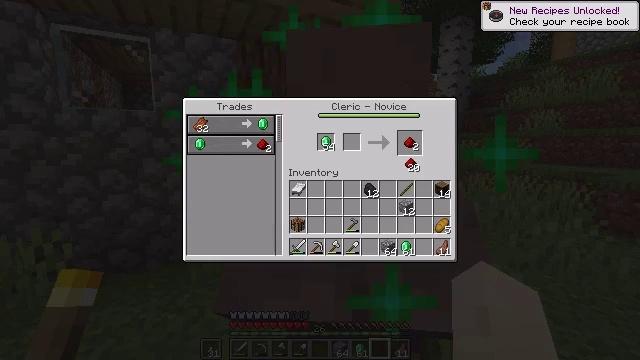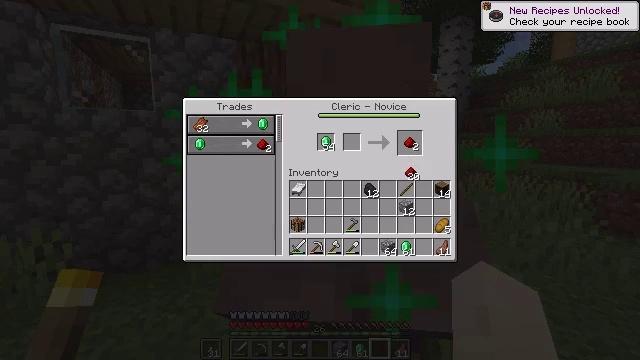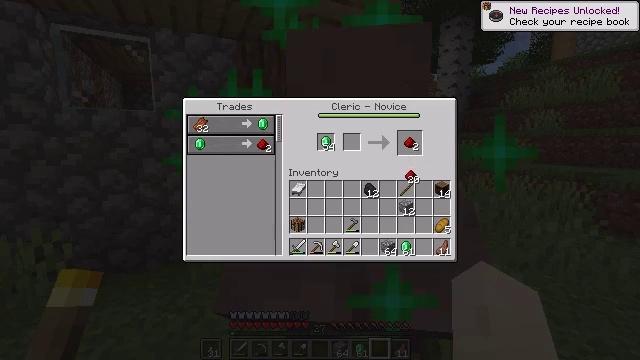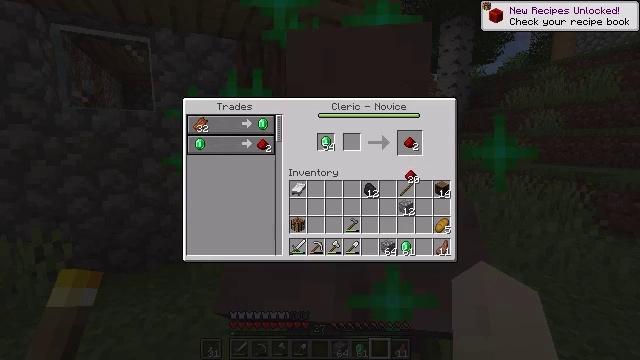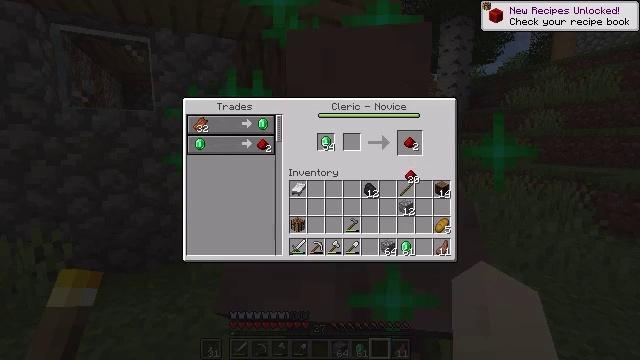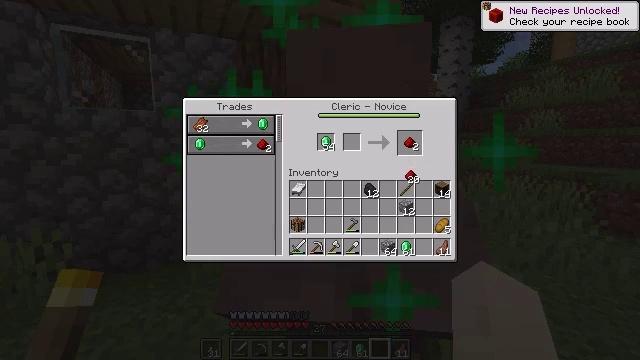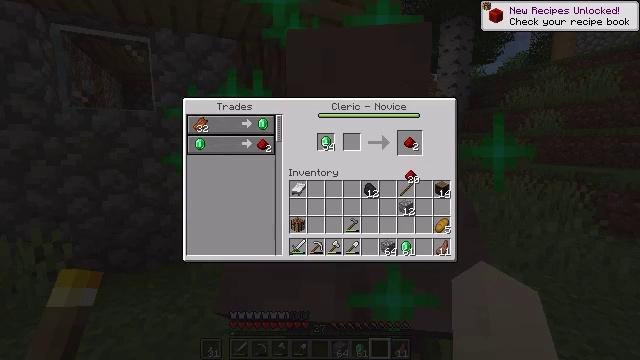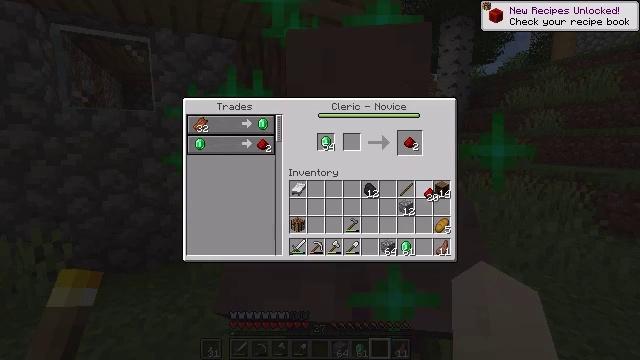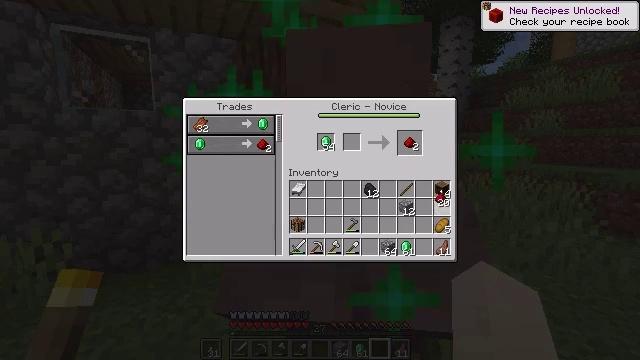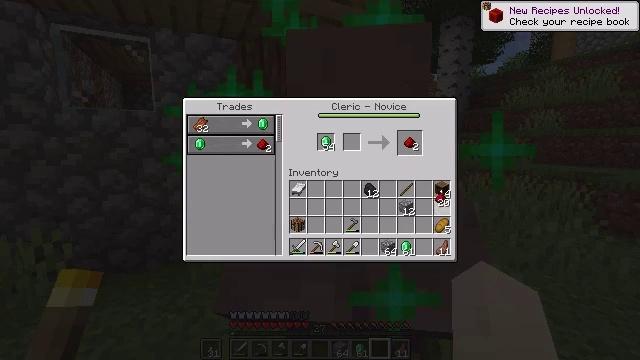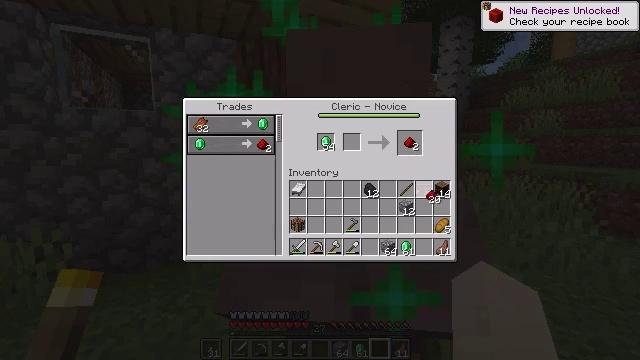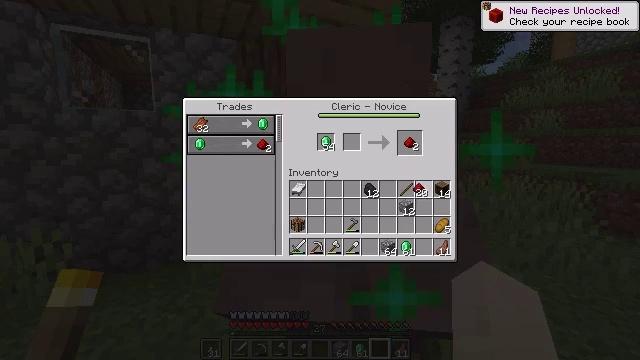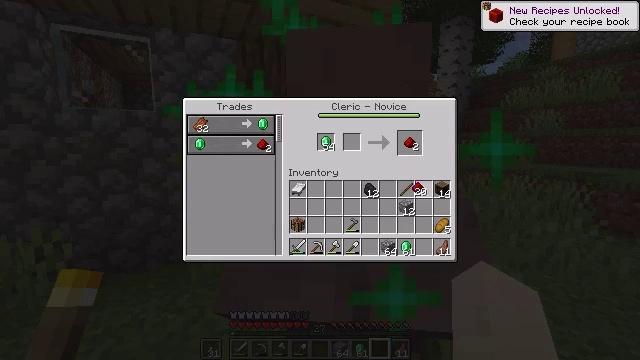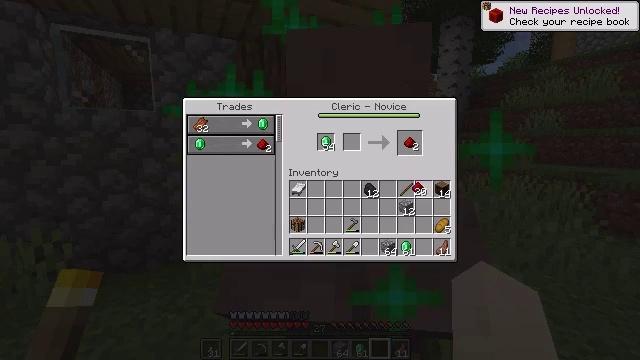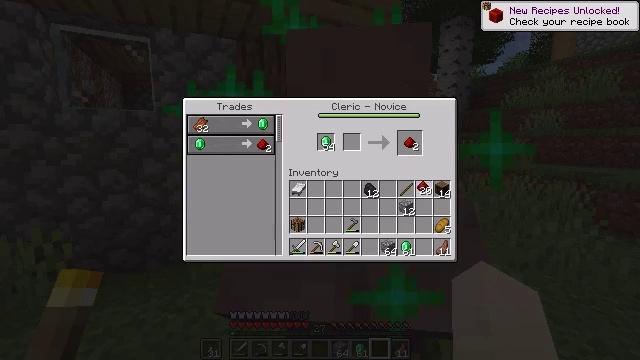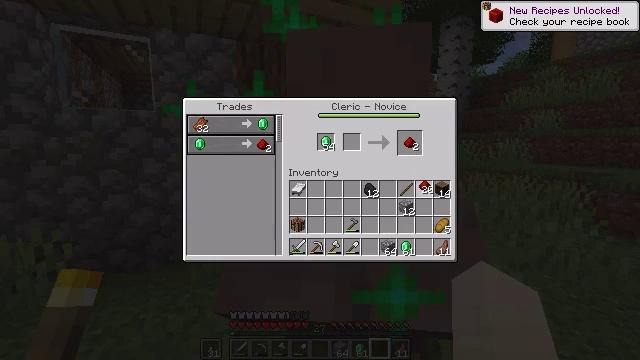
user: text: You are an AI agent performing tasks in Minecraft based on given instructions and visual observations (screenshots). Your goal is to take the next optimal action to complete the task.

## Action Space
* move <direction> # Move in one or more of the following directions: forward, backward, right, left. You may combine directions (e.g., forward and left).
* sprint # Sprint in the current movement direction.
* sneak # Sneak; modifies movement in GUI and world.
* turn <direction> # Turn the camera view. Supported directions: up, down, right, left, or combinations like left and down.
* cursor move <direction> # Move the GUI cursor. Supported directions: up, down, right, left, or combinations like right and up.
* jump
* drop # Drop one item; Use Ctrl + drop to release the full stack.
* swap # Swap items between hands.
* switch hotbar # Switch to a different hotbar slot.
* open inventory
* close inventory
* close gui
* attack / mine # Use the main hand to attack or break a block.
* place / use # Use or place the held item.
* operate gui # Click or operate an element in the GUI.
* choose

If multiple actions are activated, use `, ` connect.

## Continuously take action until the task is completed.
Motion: motion action
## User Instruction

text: Craft lapis lazuli.
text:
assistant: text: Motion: cursor move down, open gui
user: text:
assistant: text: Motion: no_op
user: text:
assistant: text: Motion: no_op
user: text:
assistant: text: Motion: no_op
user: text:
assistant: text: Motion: no_op
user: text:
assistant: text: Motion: no_op
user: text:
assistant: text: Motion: cursor move right and down
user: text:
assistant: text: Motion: cursor move right
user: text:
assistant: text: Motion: no_op
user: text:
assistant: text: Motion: cursor move left
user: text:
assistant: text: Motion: cursor move left and up
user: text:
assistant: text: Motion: no_op
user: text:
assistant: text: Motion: no_op
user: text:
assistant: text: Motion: no_op
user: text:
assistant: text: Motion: no_op
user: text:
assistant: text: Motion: no_op
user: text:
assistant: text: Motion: operate gui
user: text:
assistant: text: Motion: operate gui
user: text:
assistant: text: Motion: operate gui
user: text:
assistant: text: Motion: no_op
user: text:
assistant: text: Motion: no_op
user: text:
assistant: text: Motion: no_op
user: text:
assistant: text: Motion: close gui
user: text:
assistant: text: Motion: no_op
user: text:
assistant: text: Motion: no_op
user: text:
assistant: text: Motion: no_op
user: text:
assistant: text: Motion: turn up
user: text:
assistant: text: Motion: no_op
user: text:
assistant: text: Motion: no_op
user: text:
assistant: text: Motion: no_op